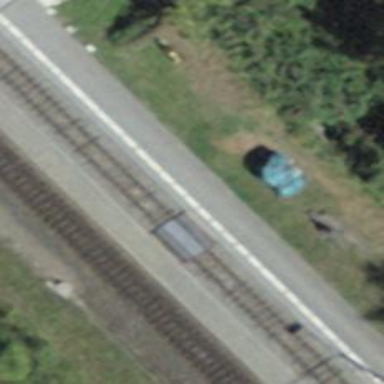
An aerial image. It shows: Railway crossing.